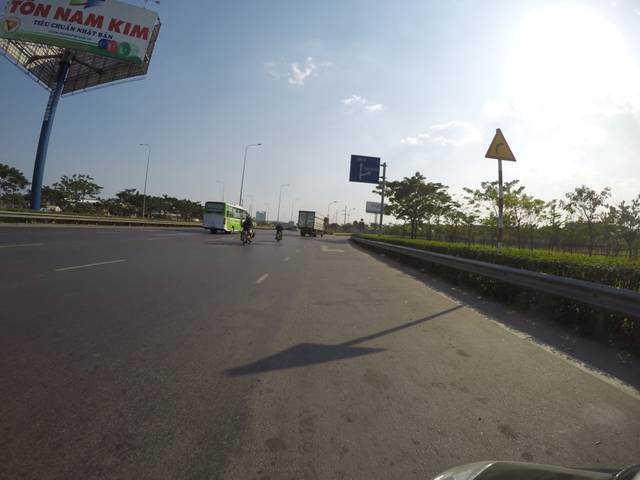
Region: Vietnam
Coordinates: 10.716, 106.599